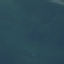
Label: SeaLake